Question: How do you split the multiple values of a variable in R programming.
Like, in the image the genre has multiple values in it's cells. how do you separate them and get count of the values in a table.
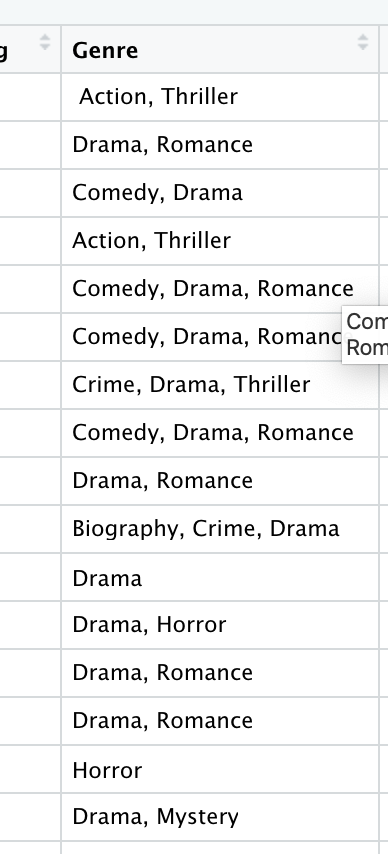
Answer: '''
table(trimws(unlist(strsplit(df$Genre, split = ","))))
'''